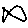
Label: fish